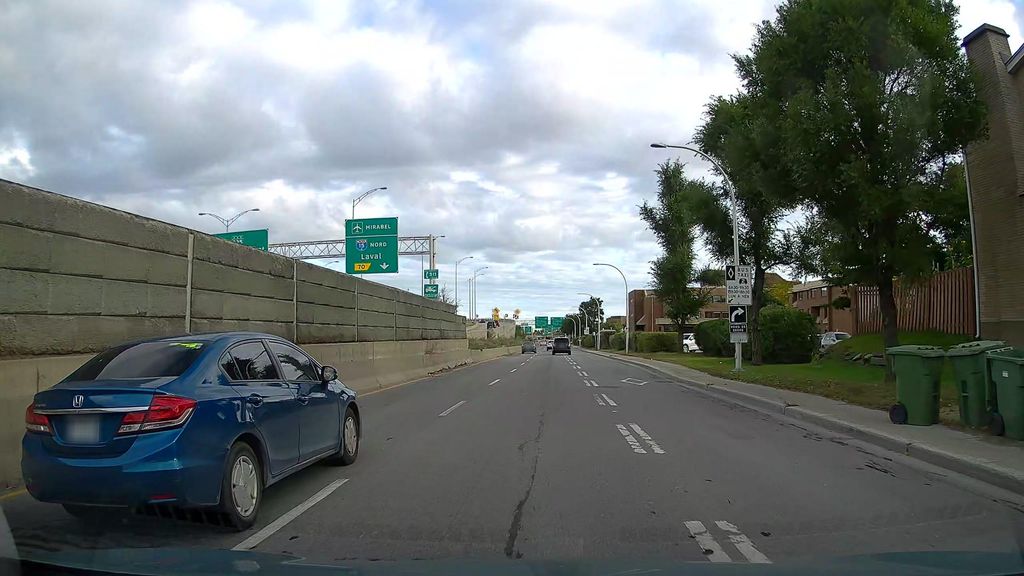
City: montreal